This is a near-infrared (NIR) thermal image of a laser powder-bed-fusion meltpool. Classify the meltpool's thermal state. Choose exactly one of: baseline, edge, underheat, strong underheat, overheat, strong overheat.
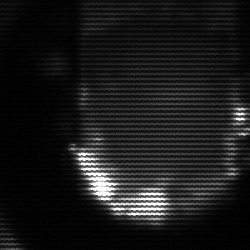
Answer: baseline